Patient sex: M
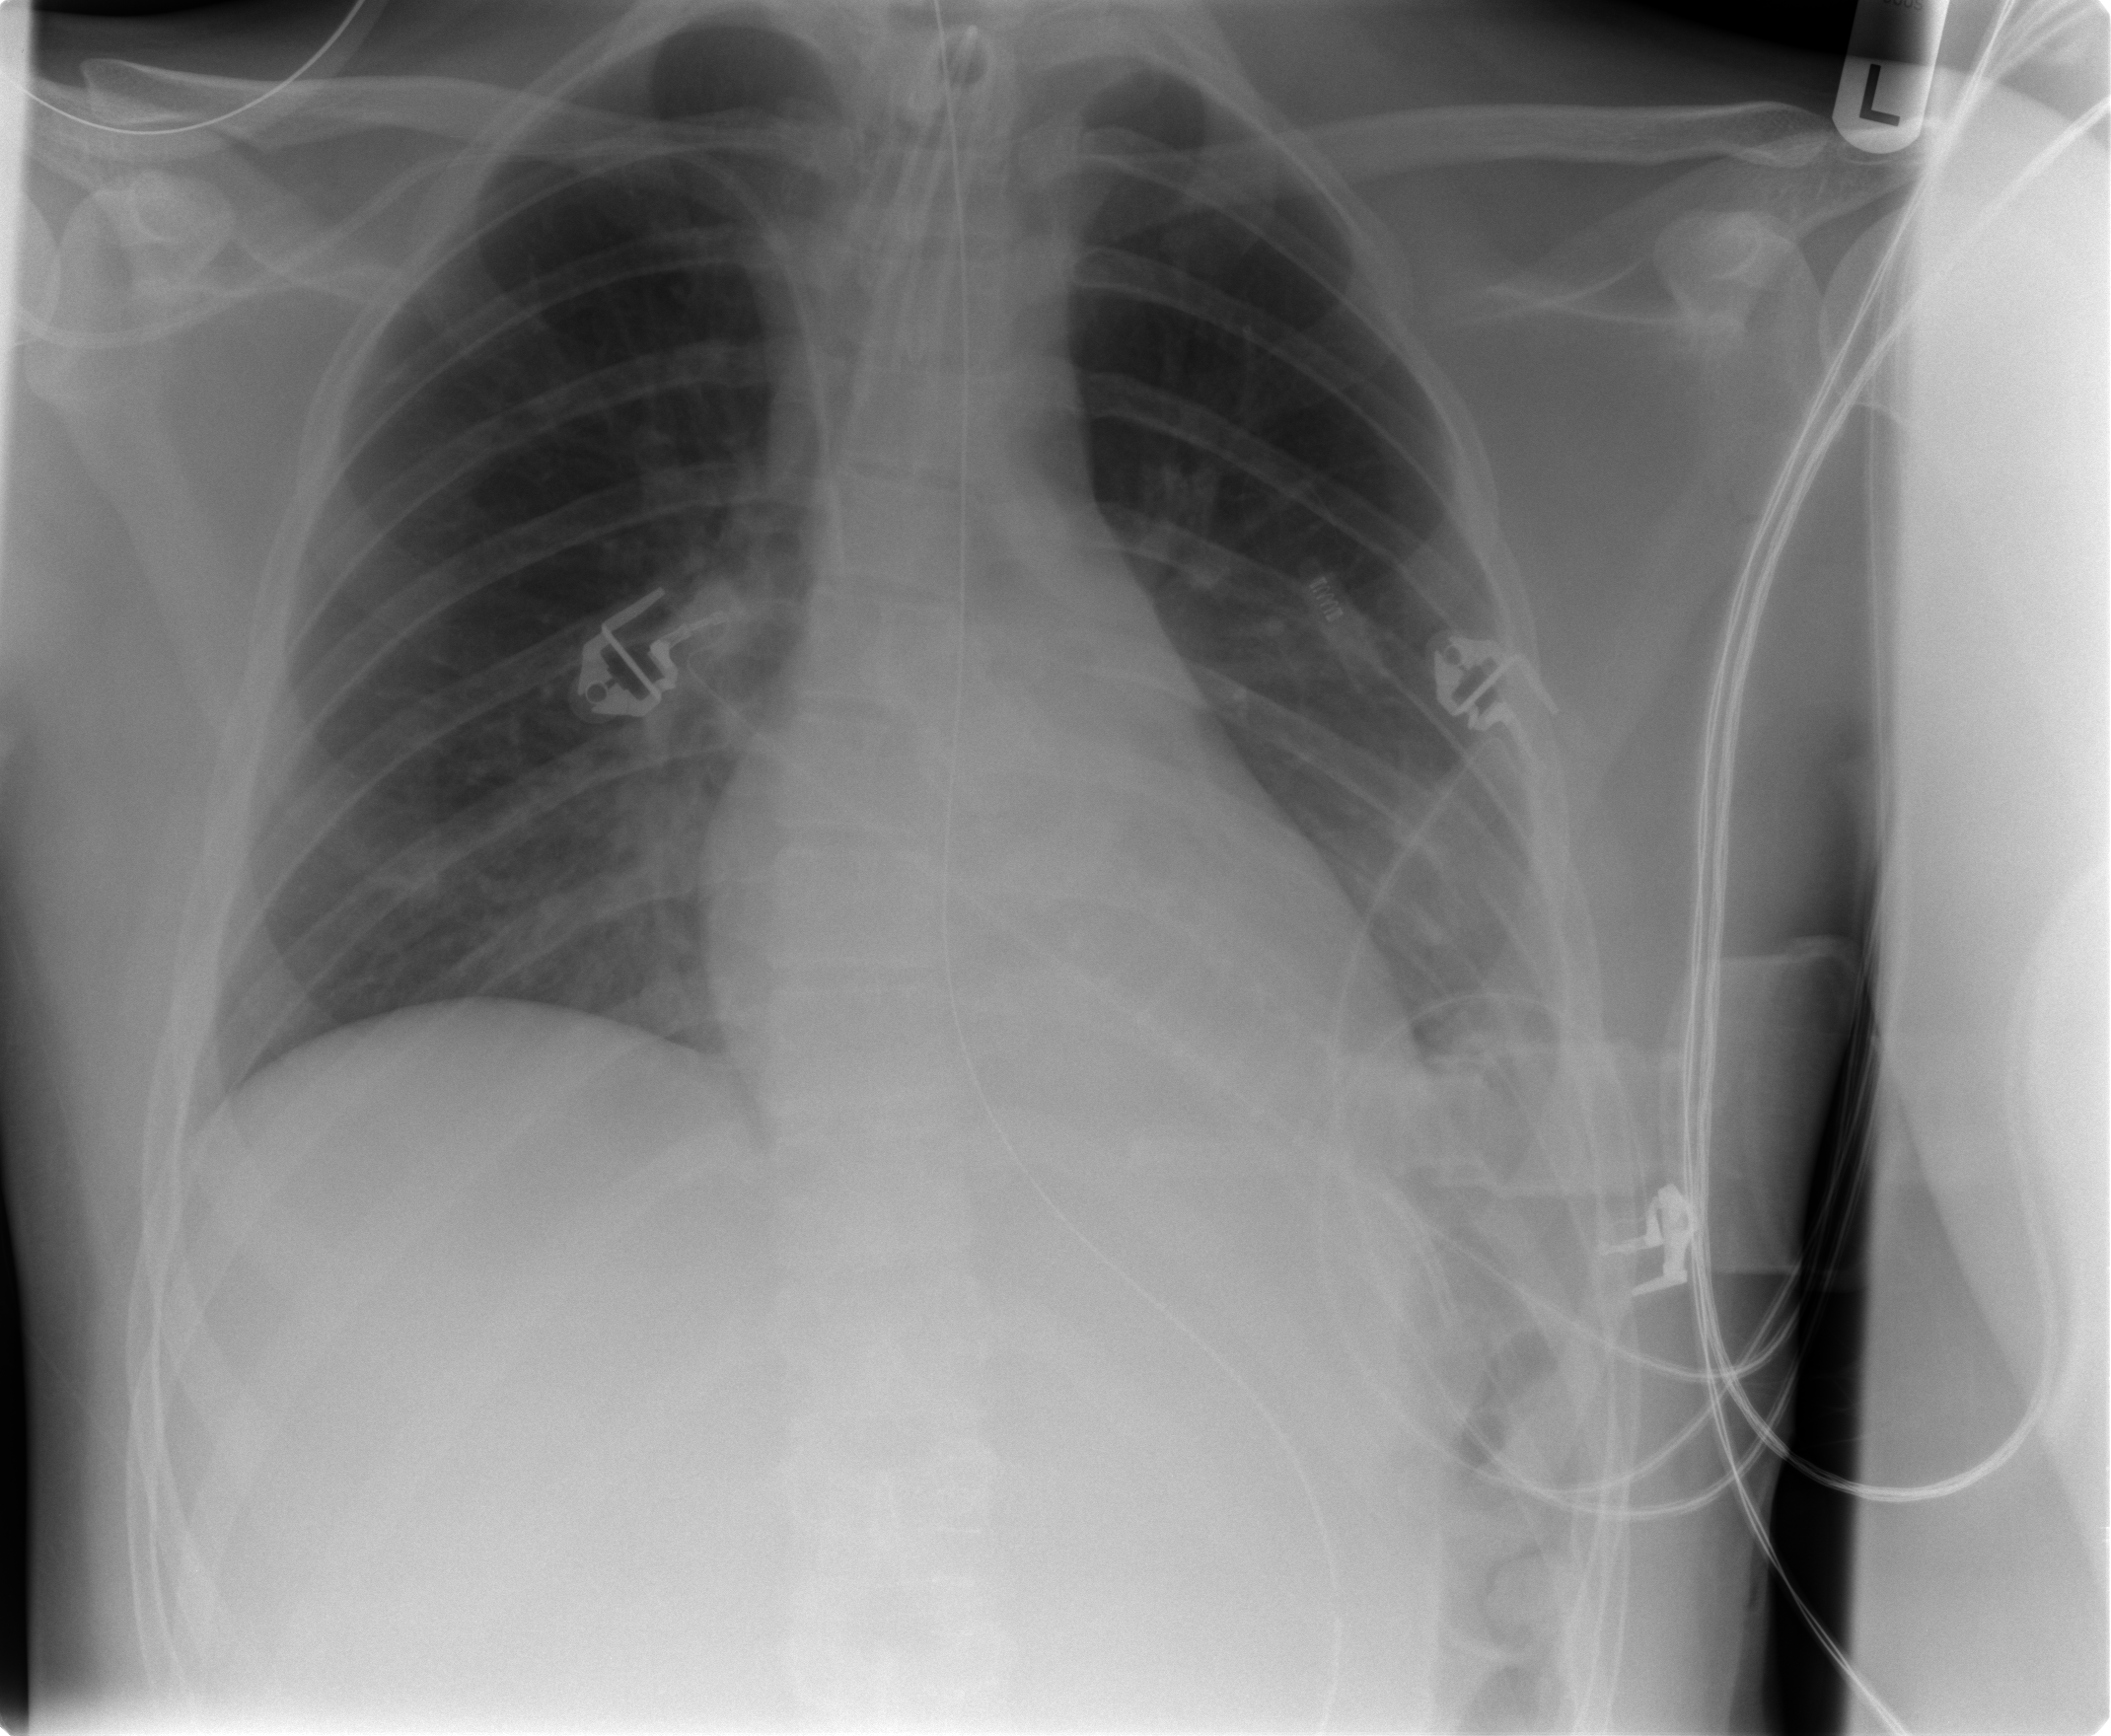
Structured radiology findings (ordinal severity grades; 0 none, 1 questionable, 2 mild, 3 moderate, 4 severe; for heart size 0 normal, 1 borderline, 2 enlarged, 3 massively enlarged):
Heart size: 0
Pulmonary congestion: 0
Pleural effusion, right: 0
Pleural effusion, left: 2
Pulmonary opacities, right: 0
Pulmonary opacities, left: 0
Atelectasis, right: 0
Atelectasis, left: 2